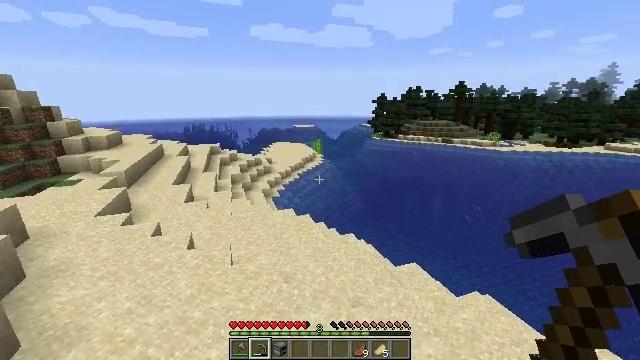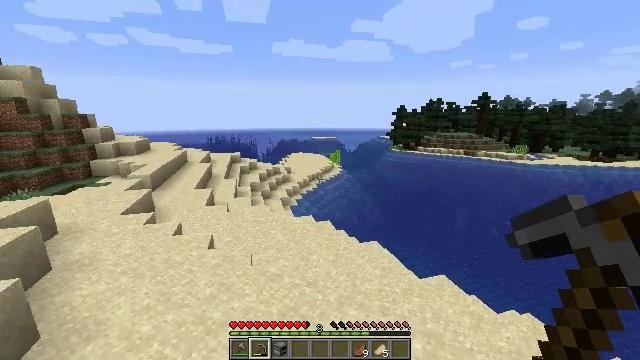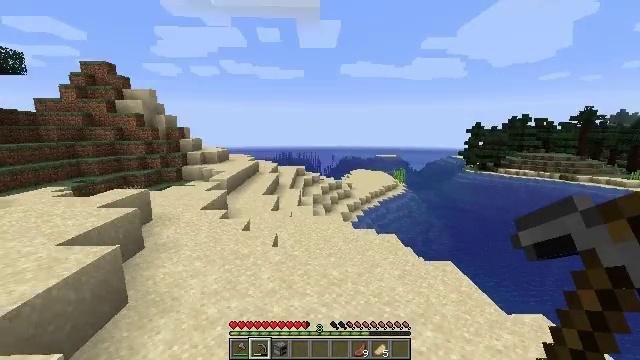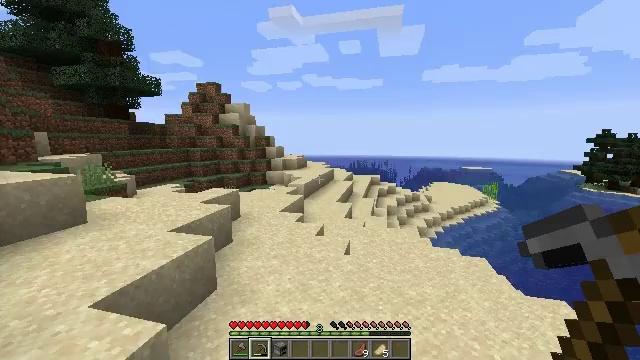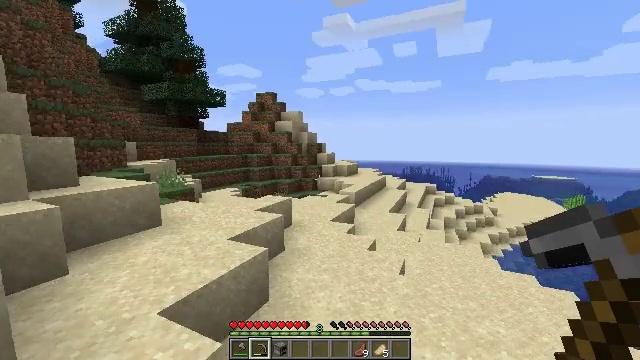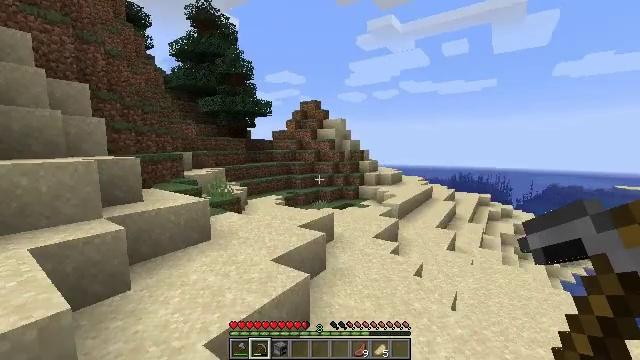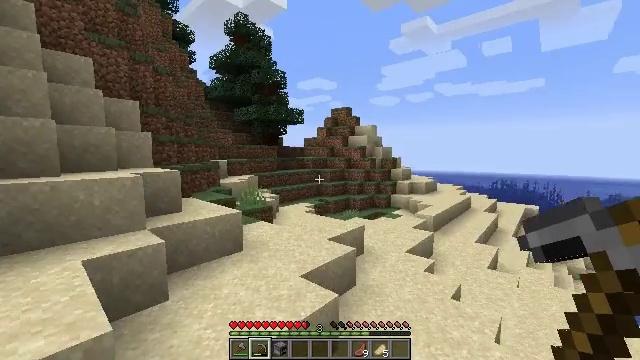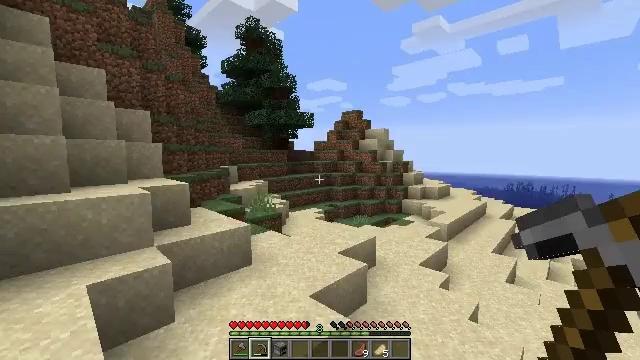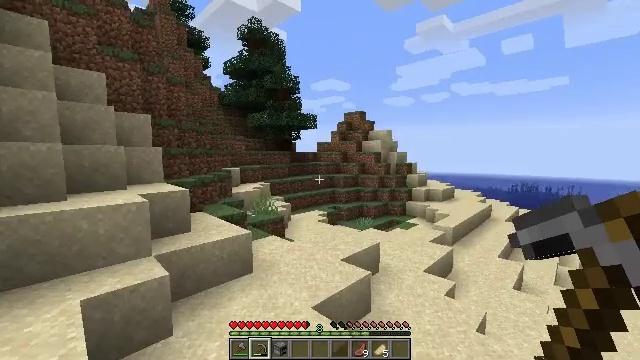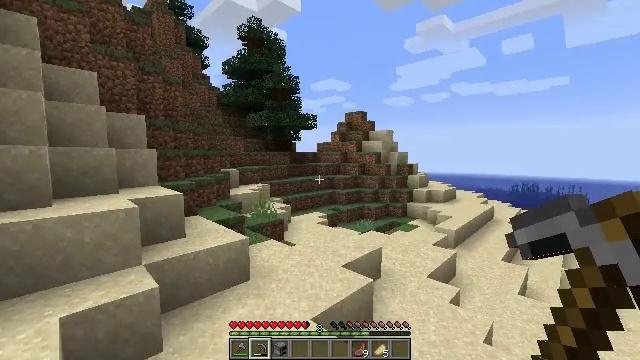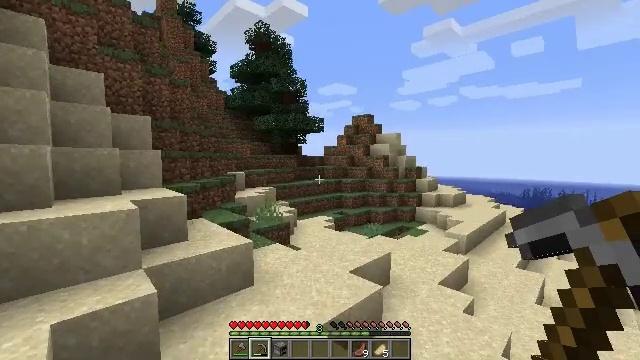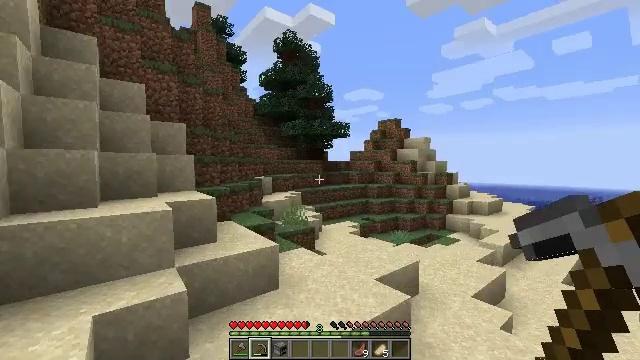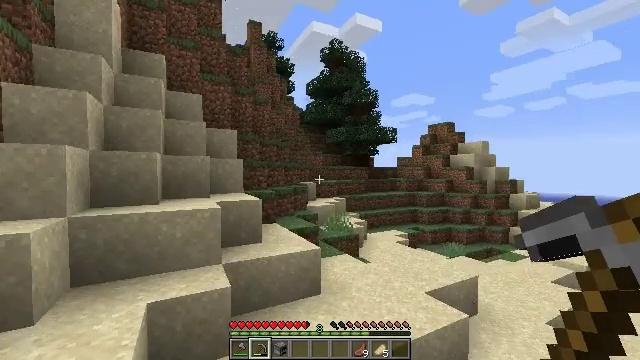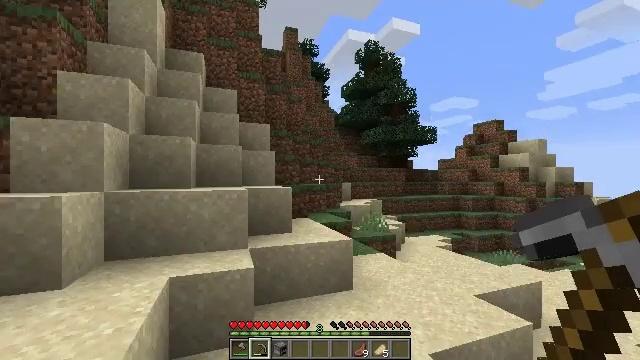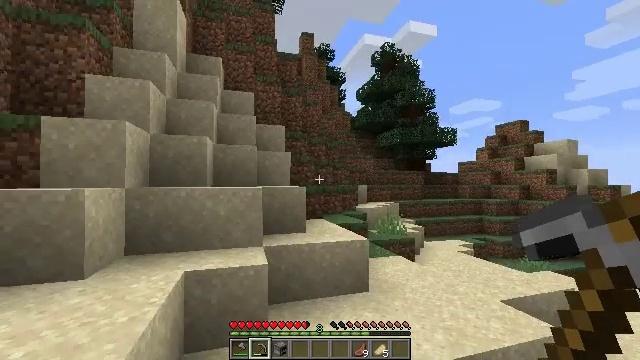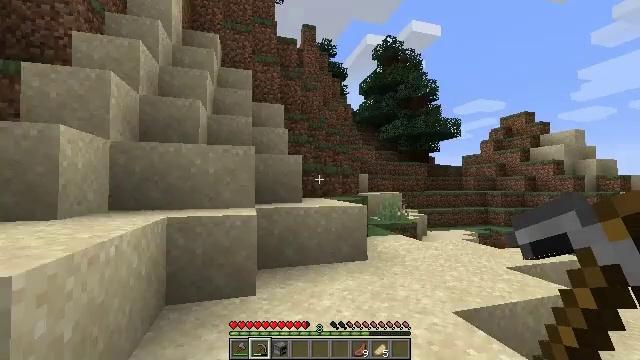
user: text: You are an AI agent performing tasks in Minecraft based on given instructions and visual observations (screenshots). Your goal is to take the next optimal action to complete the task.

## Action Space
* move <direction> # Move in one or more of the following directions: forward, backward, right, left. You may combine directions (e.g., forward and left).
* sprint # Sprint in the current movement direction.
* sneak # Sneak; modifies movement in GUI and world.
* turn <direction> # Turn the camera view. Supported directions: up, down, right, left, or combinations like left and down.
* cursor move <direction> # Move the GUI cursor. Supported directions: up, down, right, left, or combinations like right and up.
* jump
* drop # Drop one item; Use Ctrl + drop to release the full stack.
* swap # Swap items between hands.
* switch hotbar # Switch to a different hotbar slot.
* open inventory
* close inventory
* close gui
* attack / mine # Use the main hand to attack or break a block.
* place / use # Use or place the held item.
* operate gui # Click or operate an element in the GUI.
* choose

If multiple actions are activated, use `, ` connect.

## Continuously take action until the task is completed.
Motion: motion action
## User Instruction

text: Mine the sugar cane near rivers.
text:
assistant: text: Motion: move forward and move left, turn left and up, jump
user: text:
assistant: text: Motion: move forward and move left, turn left and up, jump
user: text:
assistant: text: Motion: move forward and move left, turn left and up, jump
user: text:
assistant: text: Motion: move forward and move left, turn left and up, jump
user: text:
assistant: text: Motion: move forward, turn left, jump
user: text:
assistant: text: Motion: move forward, turn left and up, jump
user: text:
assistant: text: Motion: move forward, turn left, jump
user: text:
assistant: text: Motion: move forward, jump
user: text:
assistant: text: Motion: move forward, jump
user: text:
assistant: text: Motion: move forward, turn left, jump
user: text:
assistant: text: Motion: move forward, turn left and up, jump
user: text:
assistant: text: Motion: move forward, turn left and up, jump
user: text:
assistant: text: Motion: move forward, turn left and up, jump
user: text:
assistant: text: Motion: move forward, turn left and up, jump
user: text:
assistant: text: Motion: move forward, jump
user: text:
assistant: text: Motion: move forward, jump
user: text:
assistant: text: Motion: move forward, jump
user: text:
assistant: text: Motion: move forward, jump
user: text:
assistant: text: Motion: move forward, jump
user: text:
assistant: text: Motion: move forward, jump
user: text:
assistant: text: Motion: move forward, jump
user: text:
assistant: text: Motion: move forward, turn right, jump
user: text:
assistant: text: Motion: move forward, turn right, jump
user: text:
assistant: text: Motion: move forward, turn right and down, jump
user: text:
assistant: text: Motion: move forward, sprint, turn right and down, jump
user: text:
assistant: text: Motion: move forward, sprint, turn right and down, jump
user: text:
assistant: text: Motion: move forward, sprint, turn right and down, jump
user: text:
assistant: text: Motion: move forward, sprint, turn right and down, jump
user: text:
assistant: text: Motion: move forward, sprint, turn right and down, jump
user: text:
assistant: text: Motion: move forward, sprint, turn right and down, jump